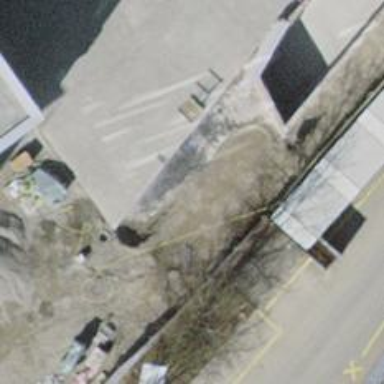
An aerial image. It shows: Charging station.